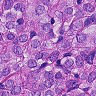
Metastatic tissue present: yes